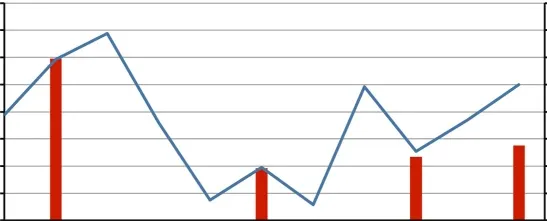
Metabolic response evaluation and CRP levels. A; Baseline 18FDG-PET/CT and follow-up scans showing metabolic response with decreasing uptake. B Non-linear chart of serum CRP levels (mg/L) (blue graph) and change of SUVmax in the single hottest lesion (red columns). Gray arrows: ceritinib treatment at daily doses indicated (mg); blue graph: CRP levels (mg/L); red columns: SUVmax of the hottest lesion.
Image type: chart (chart)